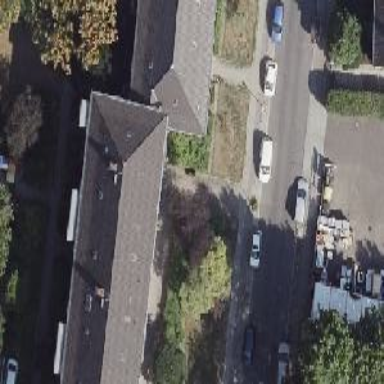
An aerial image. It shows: There is parking obstacle present in the area.